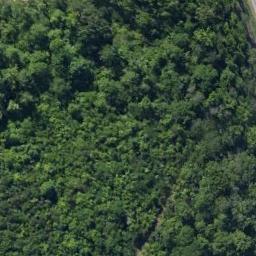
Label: forest